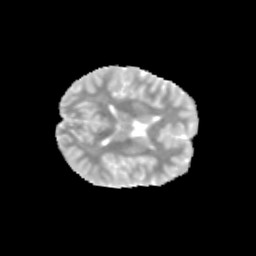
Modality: MD
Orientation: axial
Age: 10
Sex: male
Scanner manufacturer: siemens
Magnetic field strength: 3 T
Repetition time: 3.8 s
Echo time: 0.07 s